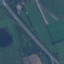
Label: Highway